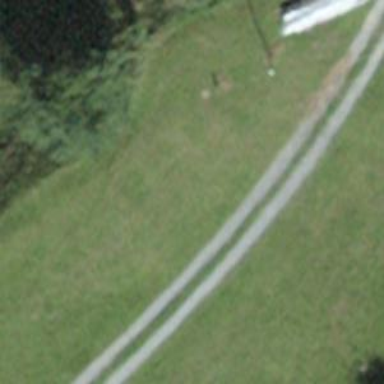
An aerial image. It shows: Service road with unpaved surface.